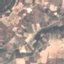
Label: PermanentCrop